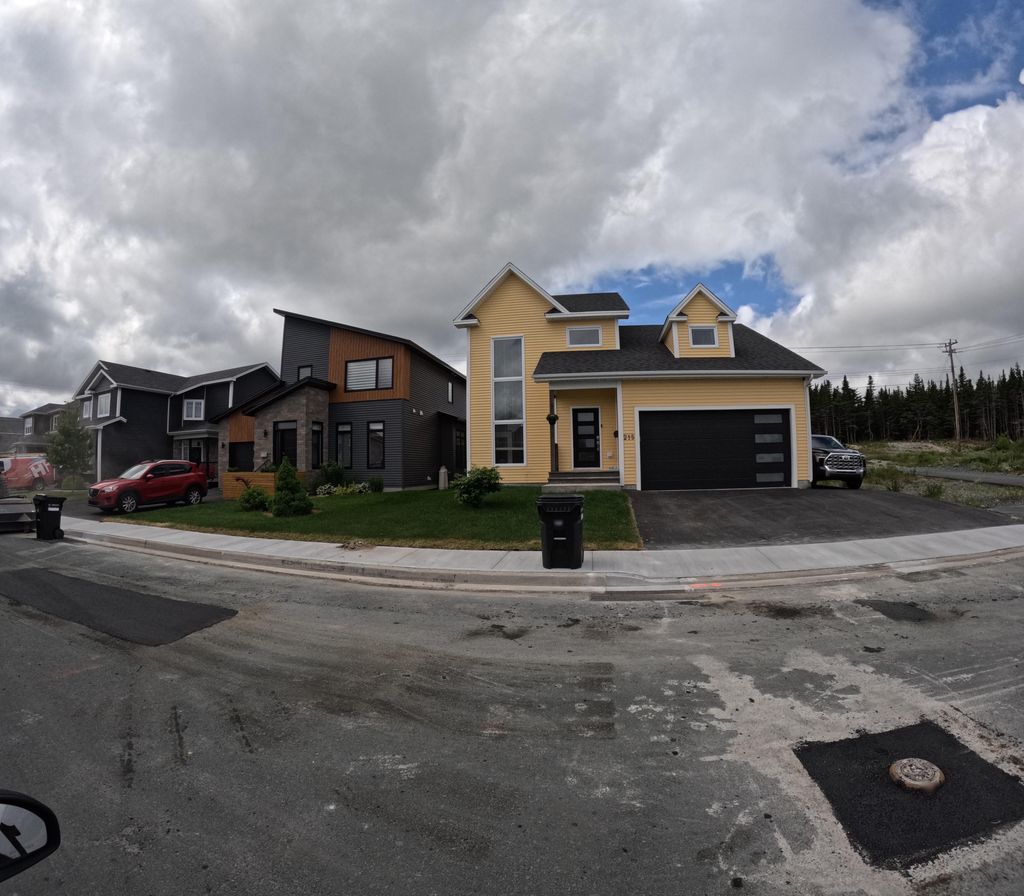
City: st_johns